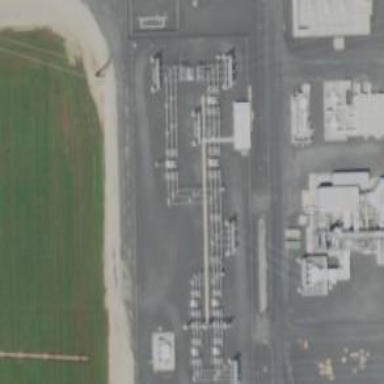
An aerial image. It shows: Power substation.